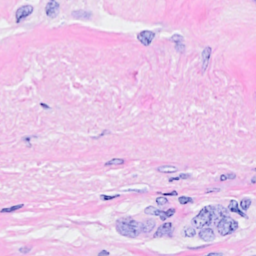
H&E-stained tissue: Breast